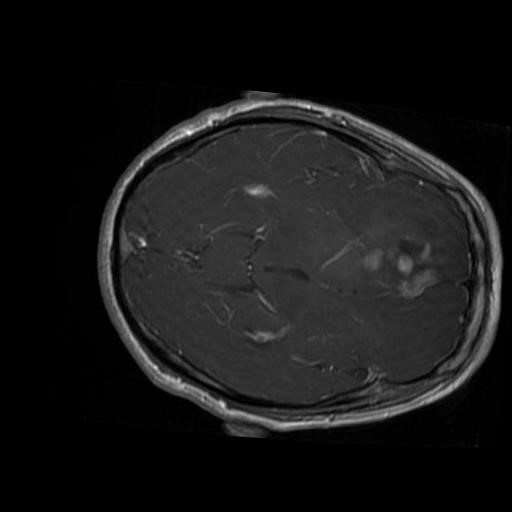
Label: brain_glioma